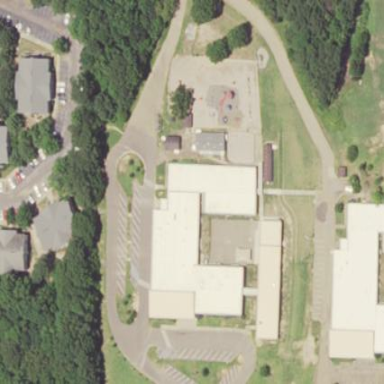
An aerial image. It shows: School building.